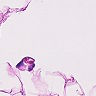
Metastatic tissue present: no